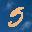
Label: 5